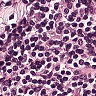
Metastatic tissue present: no